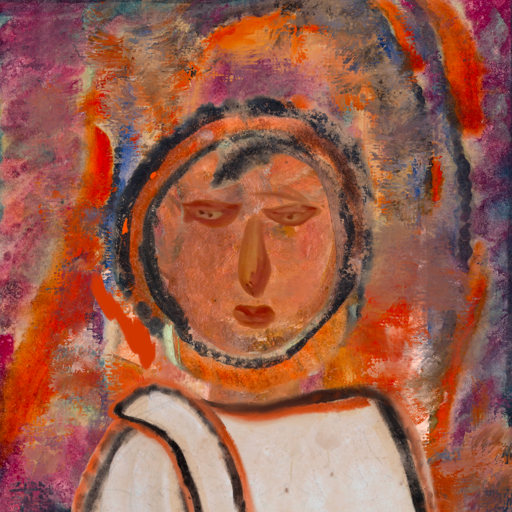
Background: Experience, Head And Neck Front: Boggyland, Face Front: Pious_Lady, Bust: Roy_Bahadur, Hair Front: Childish, Head Accessory: Blank, Second Necklace: Blank, Necklace: Blank, Baby: Blank